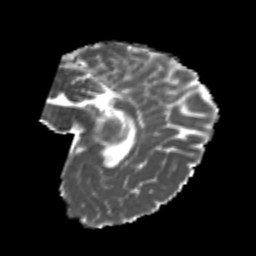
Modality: MD
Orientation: sagittal
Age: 22
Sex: female
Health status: healthy
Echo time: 0.074 s